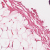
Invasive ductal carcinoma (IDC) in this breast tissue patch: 0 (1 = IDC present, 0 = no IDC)